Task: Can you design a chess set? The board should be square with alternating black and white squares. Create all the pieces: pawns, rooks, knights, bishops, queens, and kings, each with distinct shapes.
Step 5237:
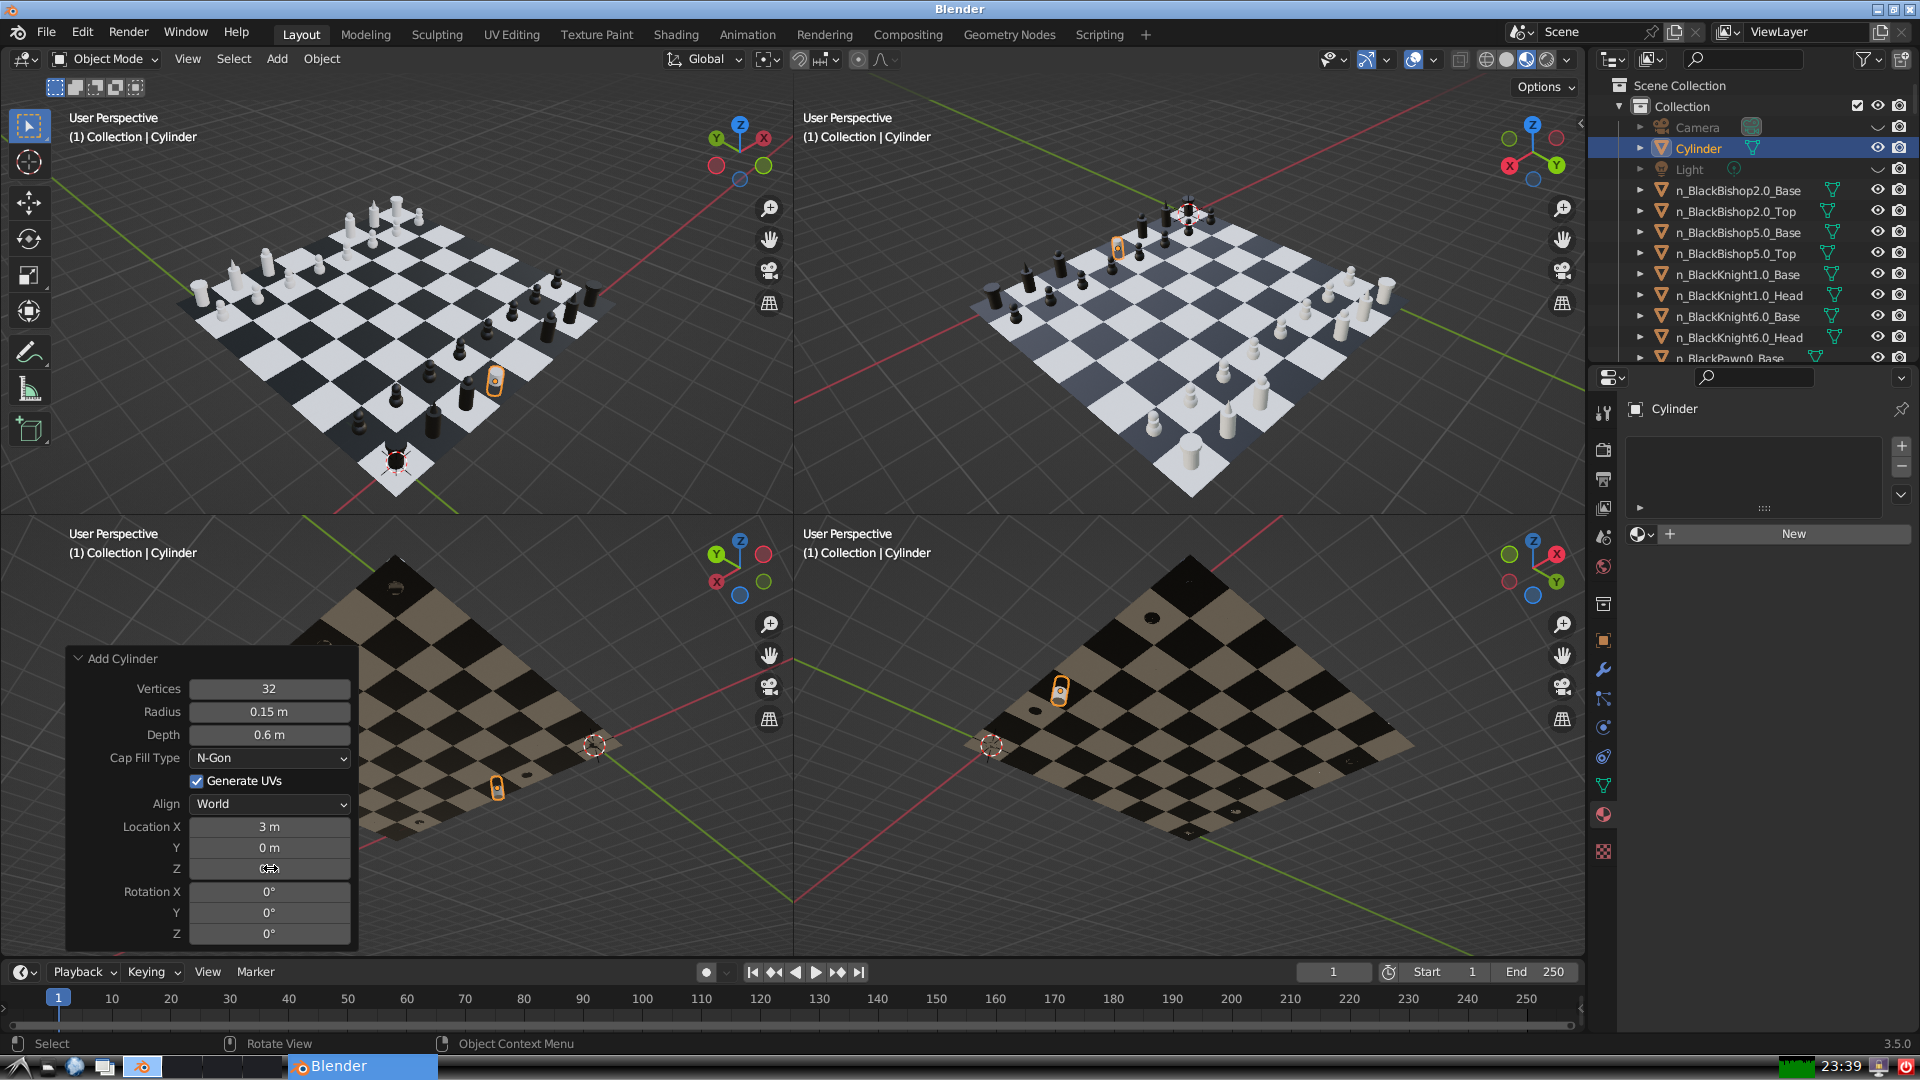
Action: click: no